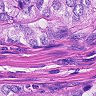
Metastatic tissue present: yes